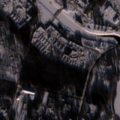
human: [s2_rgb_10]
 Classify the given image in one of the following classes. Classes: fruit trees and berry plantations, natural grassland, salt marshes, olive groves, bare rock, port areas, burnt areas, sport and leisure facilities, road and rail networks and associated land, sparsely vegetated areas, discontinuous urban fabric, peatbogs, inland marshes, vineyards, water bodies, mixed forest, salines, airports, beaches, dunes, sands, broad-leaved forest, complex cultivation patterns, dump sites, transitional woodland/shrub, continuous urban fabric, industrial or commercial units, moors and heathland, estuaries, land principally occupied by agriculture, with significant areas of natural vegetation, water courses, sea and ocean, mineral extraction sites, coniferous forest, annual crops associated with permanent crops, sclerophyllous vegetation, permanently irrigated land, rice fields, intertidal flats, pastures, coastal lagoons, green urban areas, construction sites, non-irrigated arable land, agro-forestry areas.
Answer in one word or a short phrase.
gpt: discontinuous urban fabric, industrial or commercial units, broad-leaved forest, sea and ocean